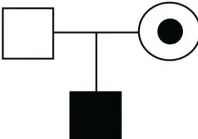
Novel loss-of-function variant causing SASH3 deficiency. (A) Schematic structure of SASH3 protein. The location of the c.505C>T/p. Gln169* variant is indicated below in red and Sanger sequencing confirmation is shown. The three other variants reported by Delmonte et al. Are indicated in gray in the upper part.
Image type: radiology (x_ray)